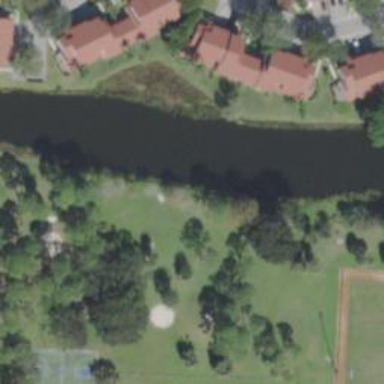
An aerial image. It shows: Disc golf hole.